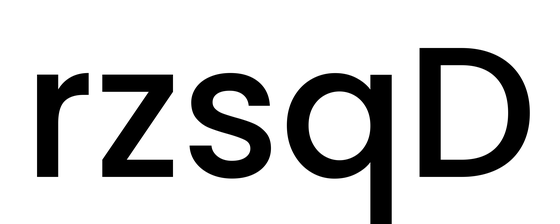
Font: Poppins-Medium